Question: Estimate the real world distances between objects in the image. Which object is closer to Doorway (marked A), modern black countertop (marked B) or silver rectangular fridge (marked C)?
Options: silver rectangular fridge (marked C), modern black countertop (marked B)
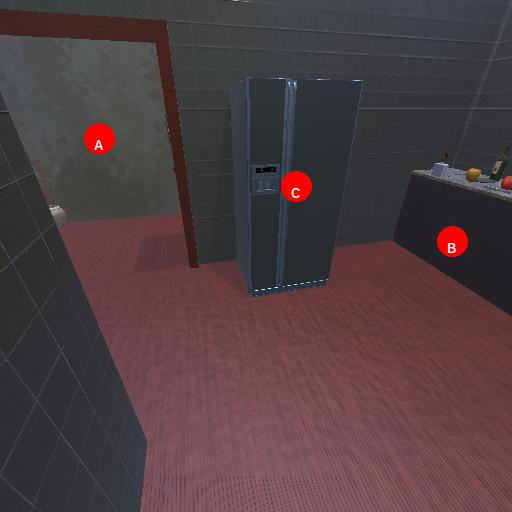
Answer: silver rectangular fridge (marked C)